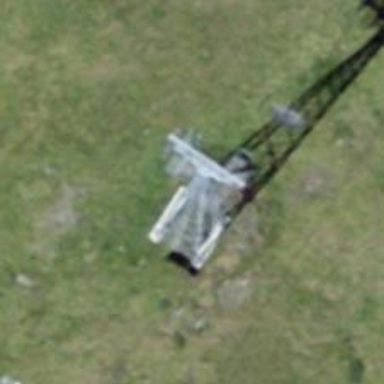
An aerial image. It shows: Pylon for aerialway.